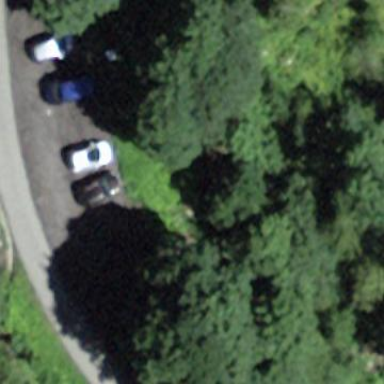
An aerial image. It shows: Parking area with surface.